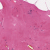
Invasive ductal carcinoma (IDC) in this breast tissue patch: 0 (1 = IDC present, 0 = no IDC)